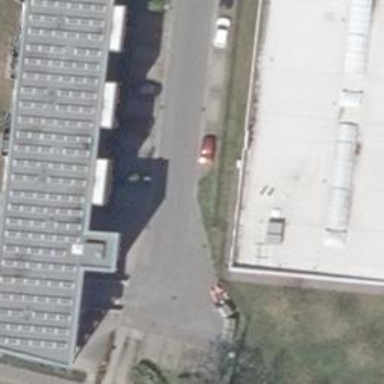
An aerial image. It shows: Minor distribution power substation.